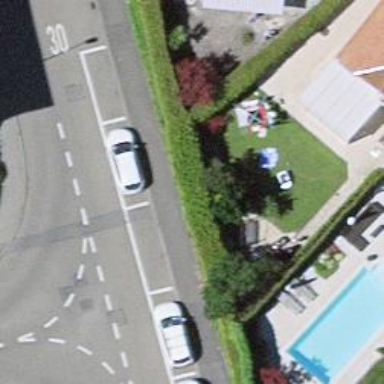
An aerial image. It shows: Kerb barrier.